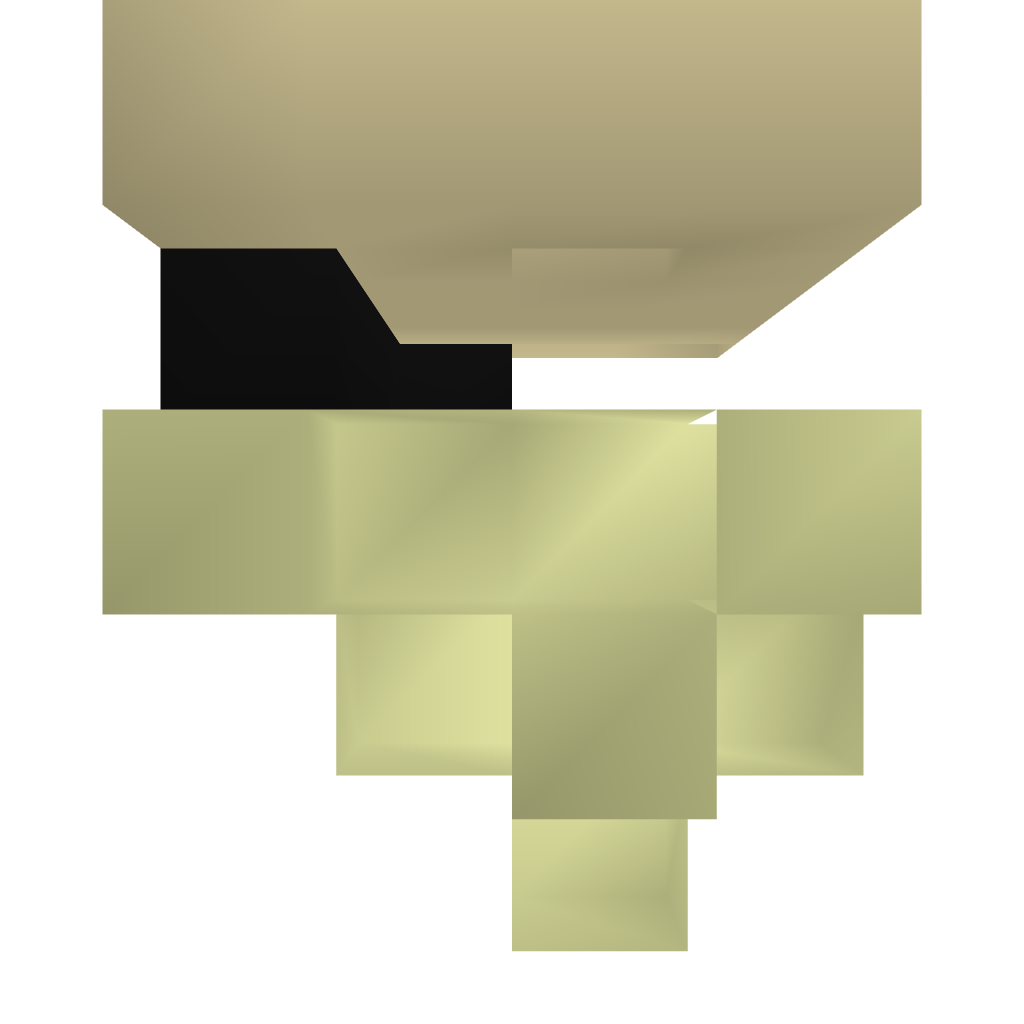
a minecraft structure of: Automatic trash can